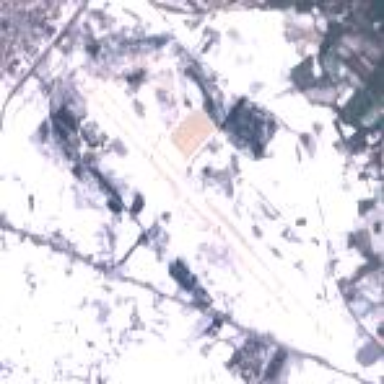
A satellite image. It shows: Military airfield located within aerodrome.